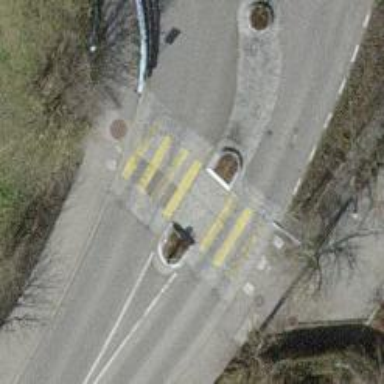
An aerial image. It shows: Marked zebra crossing on the road.